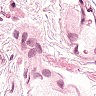
Metastatic tissue present: no